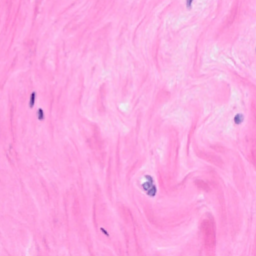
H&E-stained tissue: Breast